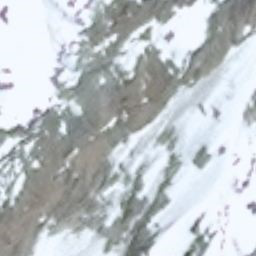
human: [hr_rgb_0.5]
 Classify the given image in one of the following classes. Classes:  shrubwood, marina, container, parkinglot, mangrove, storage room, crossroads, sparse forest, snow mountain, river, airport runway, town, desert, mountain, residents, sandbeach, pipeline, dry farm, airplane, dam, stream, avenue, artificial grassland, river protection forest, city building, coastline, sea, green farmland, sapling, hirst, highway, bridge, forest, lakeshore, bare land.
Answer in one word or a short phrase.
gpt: snow mountain